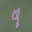
Label: 9